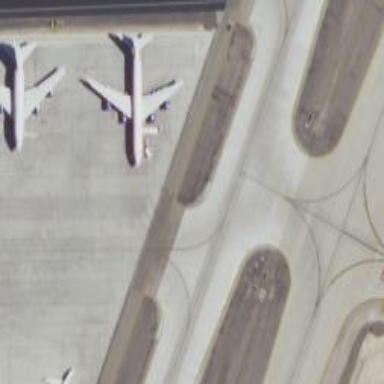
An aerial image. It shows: Image of taxiway at airport.